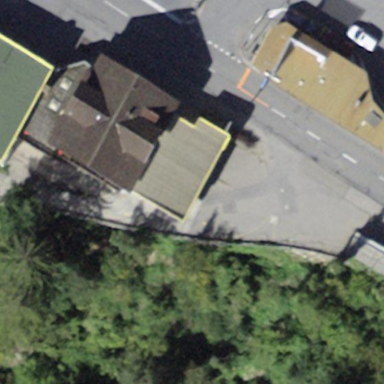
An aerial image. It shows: View of roof of building.